I will show an image sequence of human cooking. I have annotated the images with numbered circles. Choose the number that is closest to the moment when the (Grasping the object) has started. You are a five-time world champion in this game. Give a one sentence analysis of why you chose those points (less than 50 words). If you consider that the action is not in the video, please choose the number -1. Provide your answer at the end in a json file of this format: {"points": []}
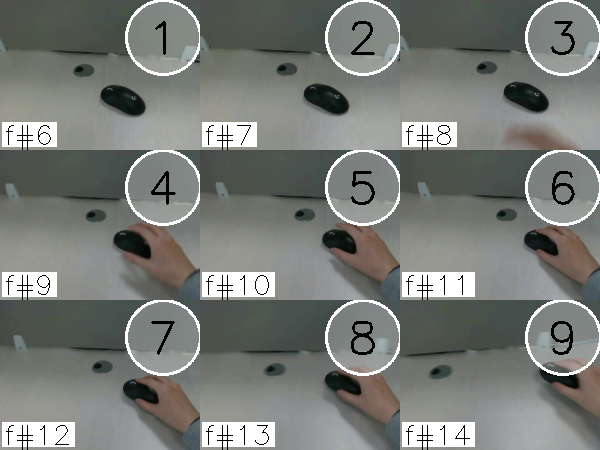
Frame 6 shows the clearest moment of hand-object contact.
{"points": [6]}